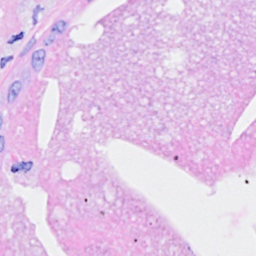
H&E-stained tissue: Breast